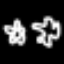
Label: octagon